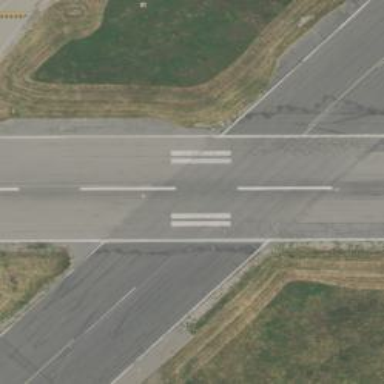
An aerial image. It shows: View of runway in airport.